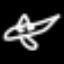
Label: airplane